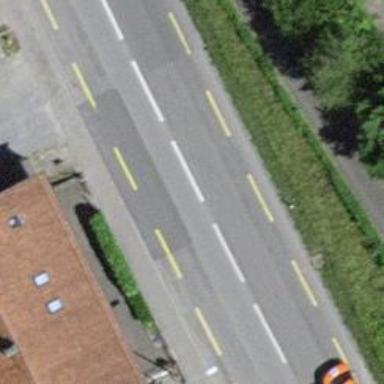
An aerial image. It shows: Primary highway with dedicated lane for cyclists.